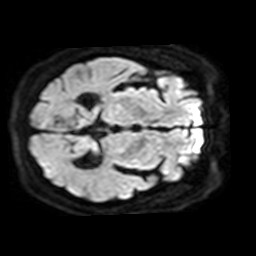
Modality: TRACE
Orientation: axial
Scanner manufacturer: philips
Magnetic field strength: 1.5 T
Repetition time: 2.878 s
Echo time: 0.06279 s